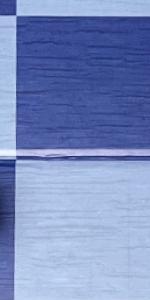
Label: Empty